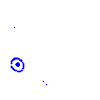
Particle: electron